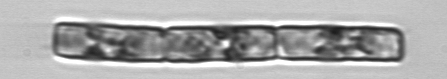
Label: Guinardia_delicatula